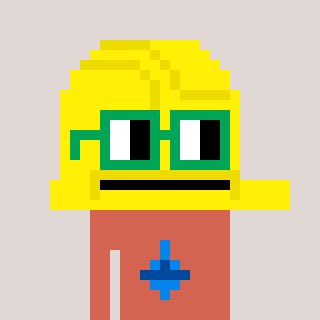
a pixel art character with square green glasses, a construction helmet-shaped head and a peachy-colored body on a warm background